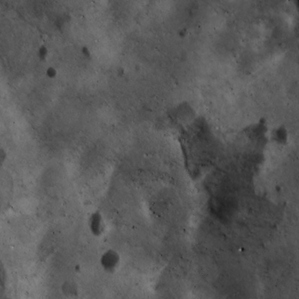
Label: non_frost